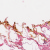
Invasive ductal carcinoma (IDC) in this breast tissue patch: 0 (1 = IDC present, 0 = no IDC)